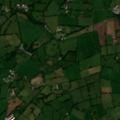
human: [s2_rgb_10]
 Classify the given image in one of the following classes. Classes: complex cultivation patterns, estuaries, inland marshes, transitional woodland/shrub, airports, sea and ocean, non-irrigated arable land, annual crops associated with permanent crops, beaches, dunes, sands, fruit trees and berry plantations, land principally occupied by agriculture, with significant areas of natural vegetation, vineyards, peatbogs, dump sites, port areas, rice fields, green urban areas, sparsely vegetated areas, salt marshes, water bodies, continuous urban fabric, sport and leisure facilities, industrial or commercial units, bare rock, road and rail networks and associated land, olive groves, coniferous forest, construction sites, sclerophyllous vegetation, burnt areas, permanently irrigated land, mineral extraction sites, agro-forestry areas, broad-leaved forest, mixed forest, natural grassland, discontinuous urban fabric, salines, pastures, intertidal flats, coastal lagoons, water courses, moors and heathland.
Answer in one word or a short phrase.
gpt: pastures